Aerial crown-view tile of a tropical tree (Barro Colorado Island, Panama), acquired 20241112:
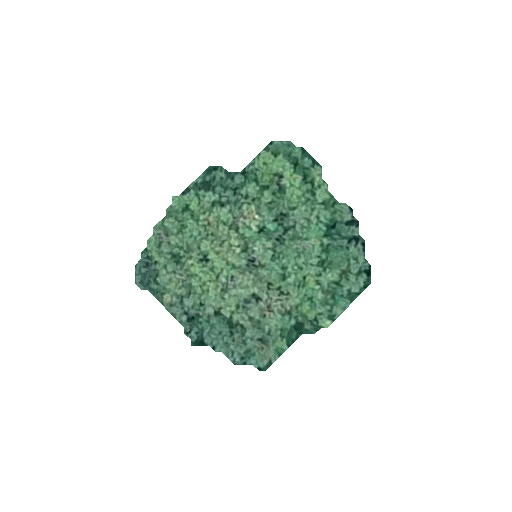
Species: Dendropanax arboreus
GBIF accepted scientific name: Dendropanax arboreus
Crown area: 53.358 m²